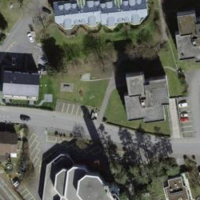
EUNIS habitat code: 54
Species observed at this site:
Corylus avellana